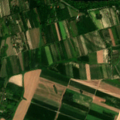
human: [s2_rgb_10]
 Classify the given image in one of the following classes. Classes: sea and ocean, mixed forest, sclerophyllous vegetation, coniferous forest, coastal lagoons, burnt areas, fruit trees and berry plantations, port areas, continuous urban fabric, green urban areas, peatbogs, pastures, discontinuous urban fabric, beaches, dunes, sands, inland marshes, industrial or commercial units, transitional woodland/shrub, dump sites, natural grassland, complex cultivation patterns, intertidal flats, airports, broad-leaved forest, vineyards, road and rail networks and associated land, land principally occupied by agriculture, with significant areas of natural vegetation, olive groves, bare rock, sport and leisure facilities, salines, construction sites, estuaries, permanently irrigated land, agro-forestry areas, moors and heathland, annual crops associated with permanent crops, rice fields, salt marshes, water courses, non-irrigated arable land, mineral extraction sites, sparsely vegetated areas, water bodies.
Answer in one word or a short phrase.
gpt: non-irrigated arable land, complex cultivation patterns, land principally occupied by agriculture, with significant areas of natural vegetation, water bodies